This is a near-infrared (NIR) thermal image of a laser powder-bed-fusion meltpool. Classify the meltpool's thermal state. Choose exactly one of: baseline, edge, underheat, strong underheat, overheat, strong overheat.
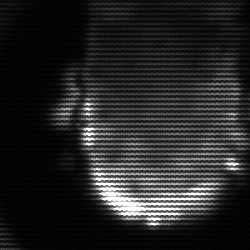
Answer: baseline